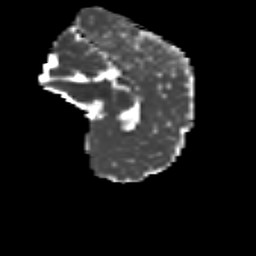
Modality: MD
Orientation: sagittal
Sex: male
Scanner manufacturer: siemens
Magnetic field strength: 3 T
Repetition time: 5 s
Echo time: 0.071 s